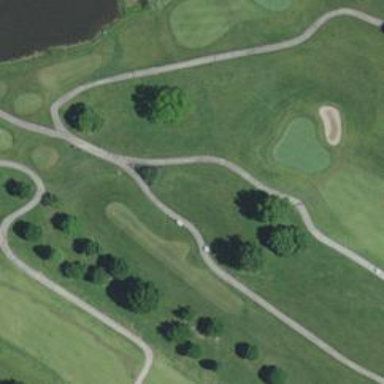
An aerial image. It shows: Path for both road and golf.